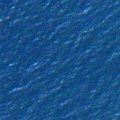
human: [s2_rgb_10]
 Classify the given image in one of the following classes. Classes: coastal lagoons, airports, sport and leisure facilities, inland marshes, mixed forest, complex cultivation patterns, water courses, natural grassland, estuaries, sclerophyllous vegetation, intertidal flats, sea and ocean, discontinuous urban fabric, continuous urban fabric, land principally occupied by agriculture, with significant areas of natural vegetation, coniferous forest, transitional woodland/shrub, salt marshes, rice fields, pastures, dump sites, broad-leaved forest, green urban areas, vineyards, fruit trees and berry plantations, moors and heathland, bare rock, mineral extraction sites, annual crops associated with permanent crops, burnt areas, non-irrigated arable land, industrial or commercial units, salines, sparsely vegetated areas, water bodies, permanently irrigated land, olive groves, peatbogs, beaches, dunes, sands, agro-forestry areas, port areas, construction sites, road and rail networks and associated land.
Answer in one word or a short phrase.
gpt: sea and ocean